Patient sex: M
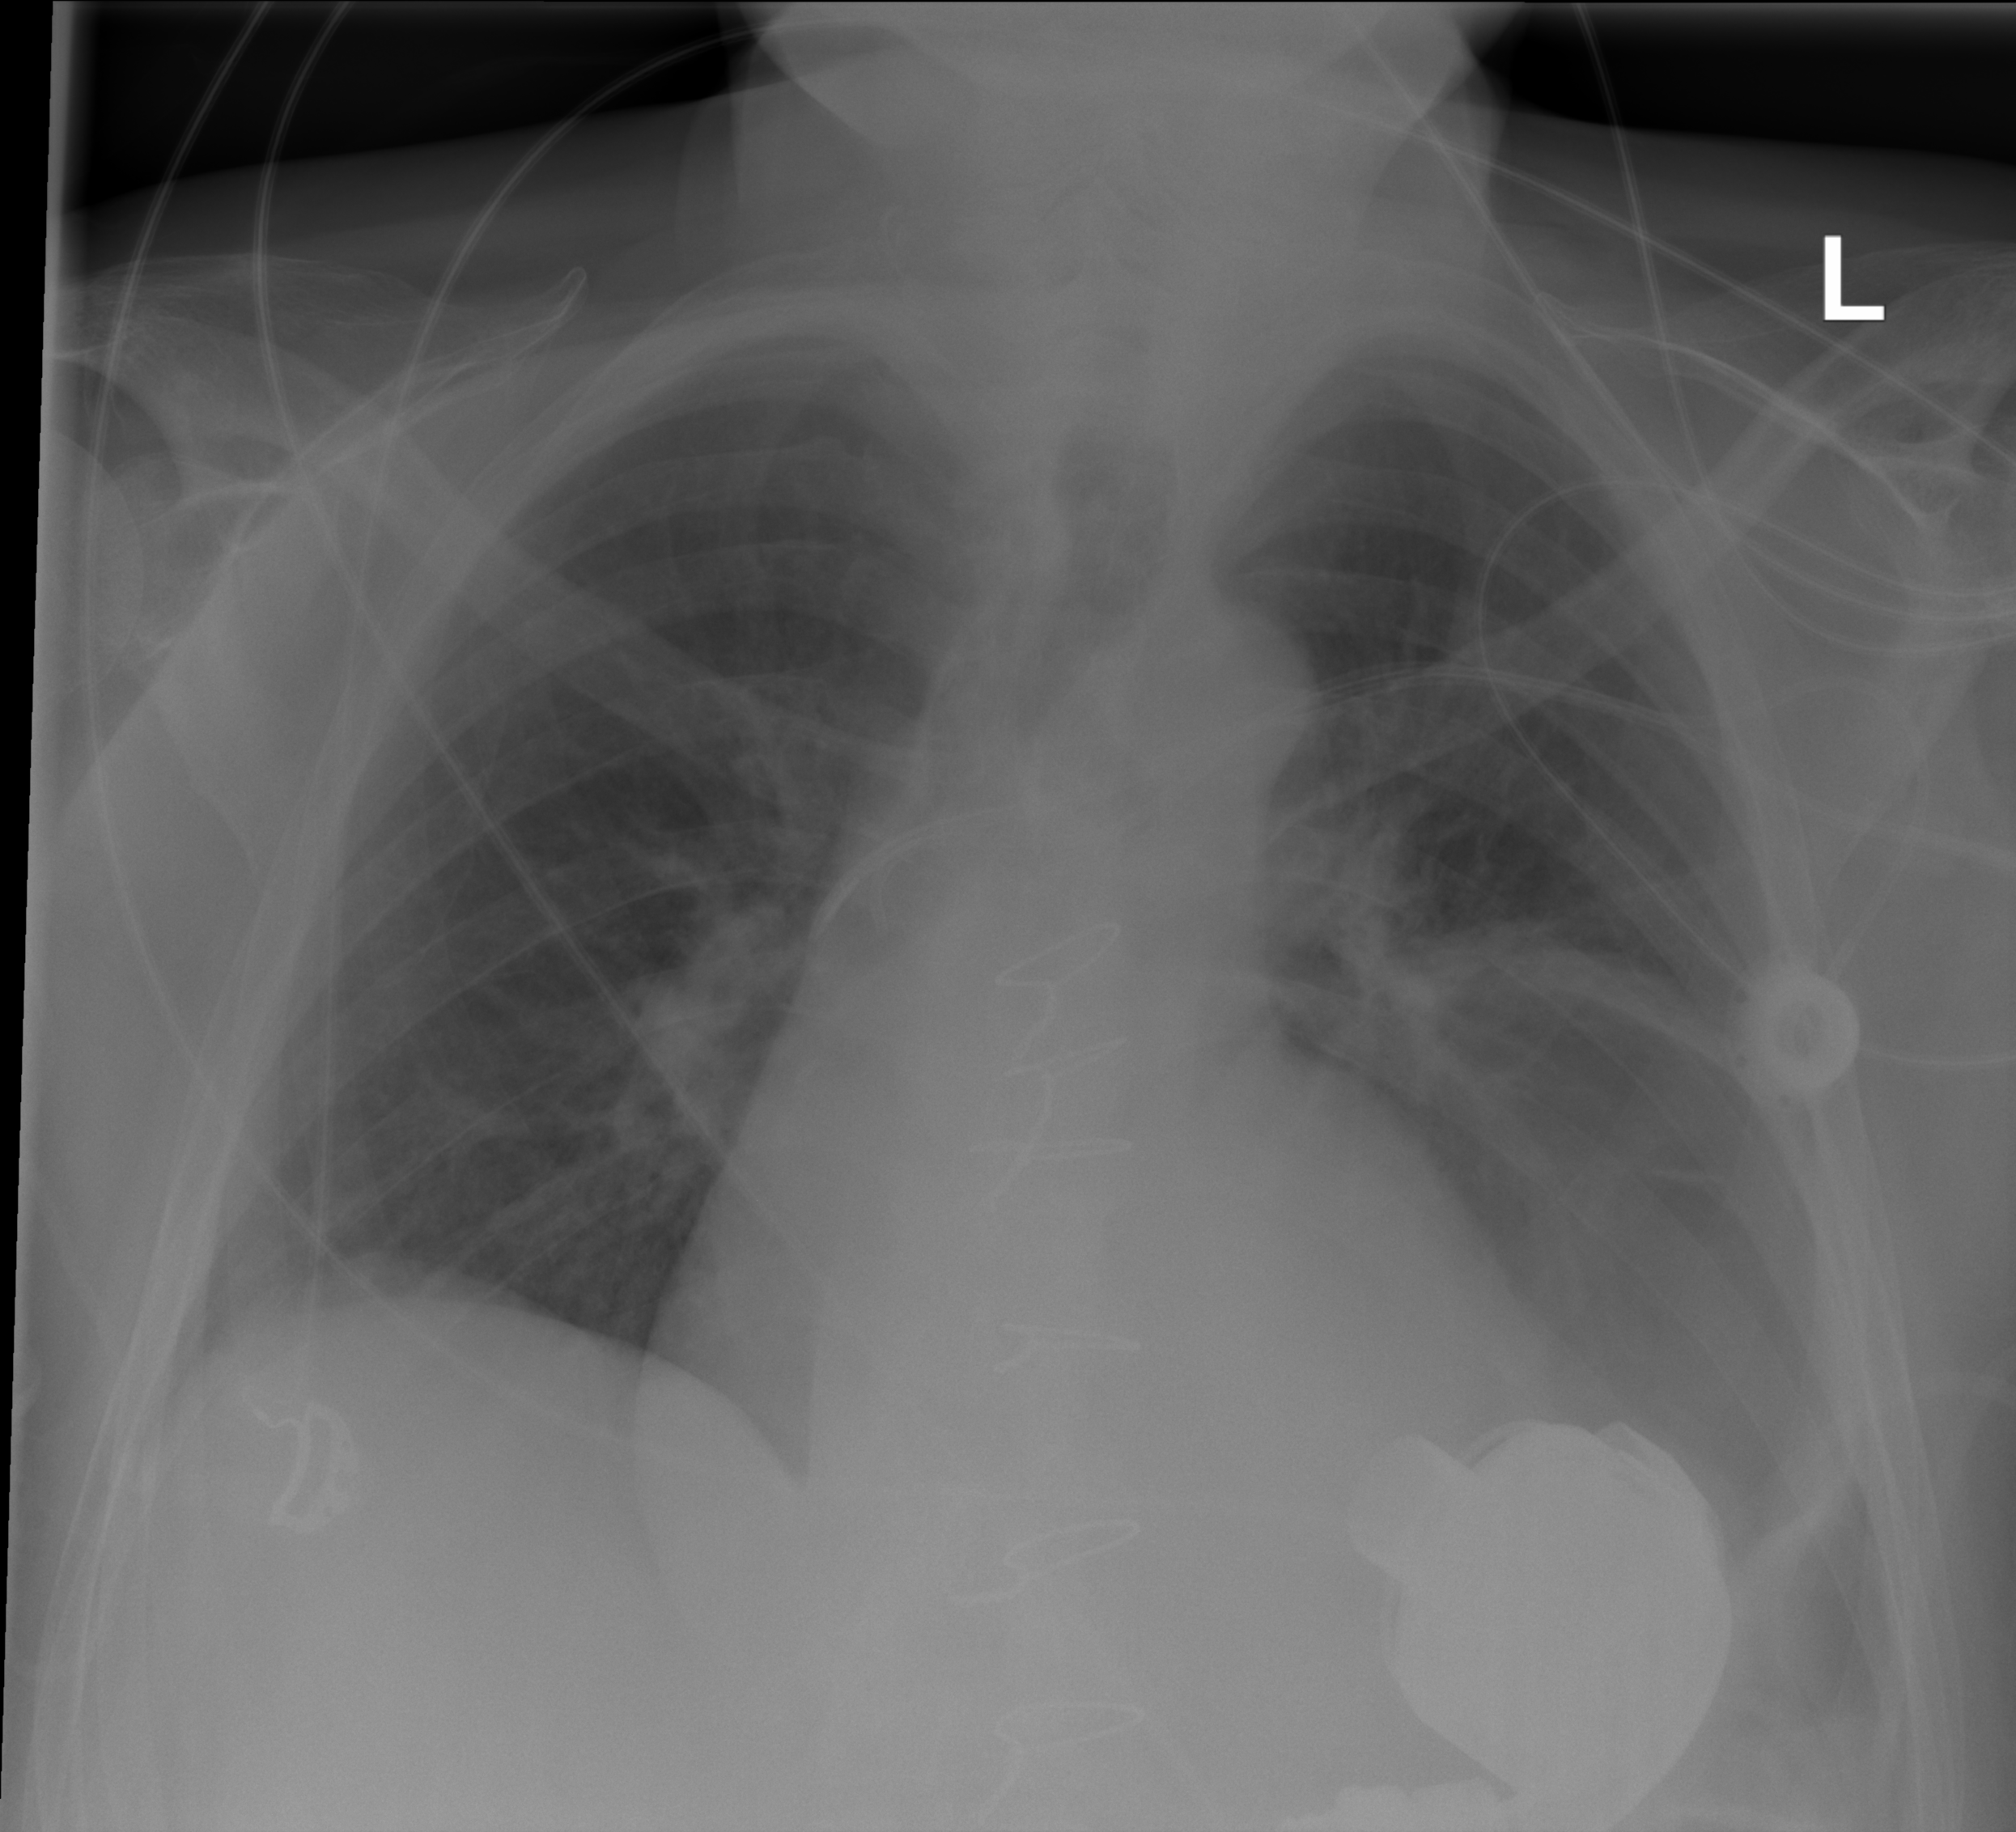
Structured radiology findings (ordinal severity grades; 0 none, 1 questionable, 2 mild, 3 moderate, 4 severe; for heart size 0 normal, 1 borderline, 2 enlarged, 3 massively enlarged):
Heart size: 2
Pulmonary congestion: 0
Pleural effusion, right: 0
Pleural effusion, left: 2
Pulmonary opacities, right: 0
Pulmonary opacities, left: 0
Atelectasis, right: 0
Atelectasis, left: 2